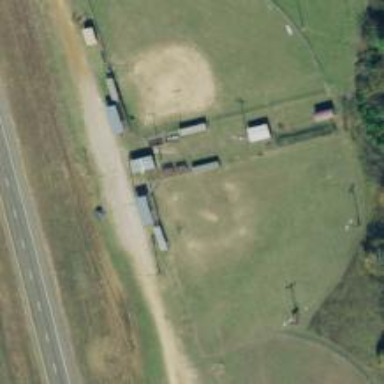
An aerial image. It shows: Baseball pitch for leisure land activities.